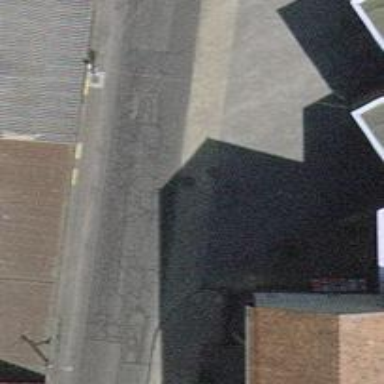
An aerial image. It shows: Driveway with trolley wires.